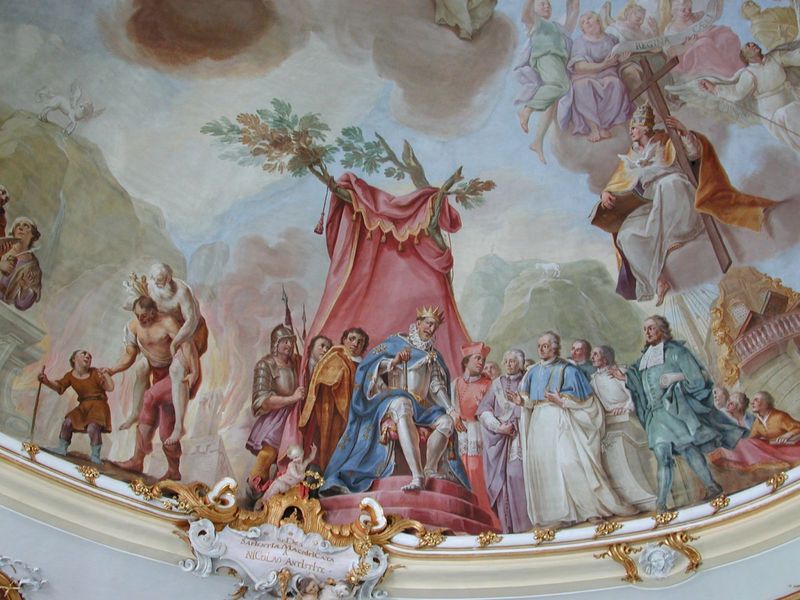
Titel: Deckenbilder in der Bibliothek von Bad Schussenried
Künstler: Franz Georg Hermann
Standort: Bad Schussenried, St. Magnus und Maria (EU - D - BW)
Schlagwörter: baum, berg, blau, feuer, gemälde, gott, himmel, mann, weiß, wolken, menschen, sitzen, frau, männer, rot, tier, tuch, malerei, ornament, barock, bild, vorhang, erde, kirche, geistlicher, gold, kind, krone, rosa, pferd, engel, adelige, kuppel, bischof, gefolge, könig, papst, thron, inschrift, verzierung, stuck, stufen, alter, knabe, kreuz, religion, soldat, kardinal, ritter, rüstung, pfarrer, jesus, priester, baldachin, geistliche, speer, deckengemälde, fresko, graf, staat, himmer, blauer mantel, roter baldachin, nicolao